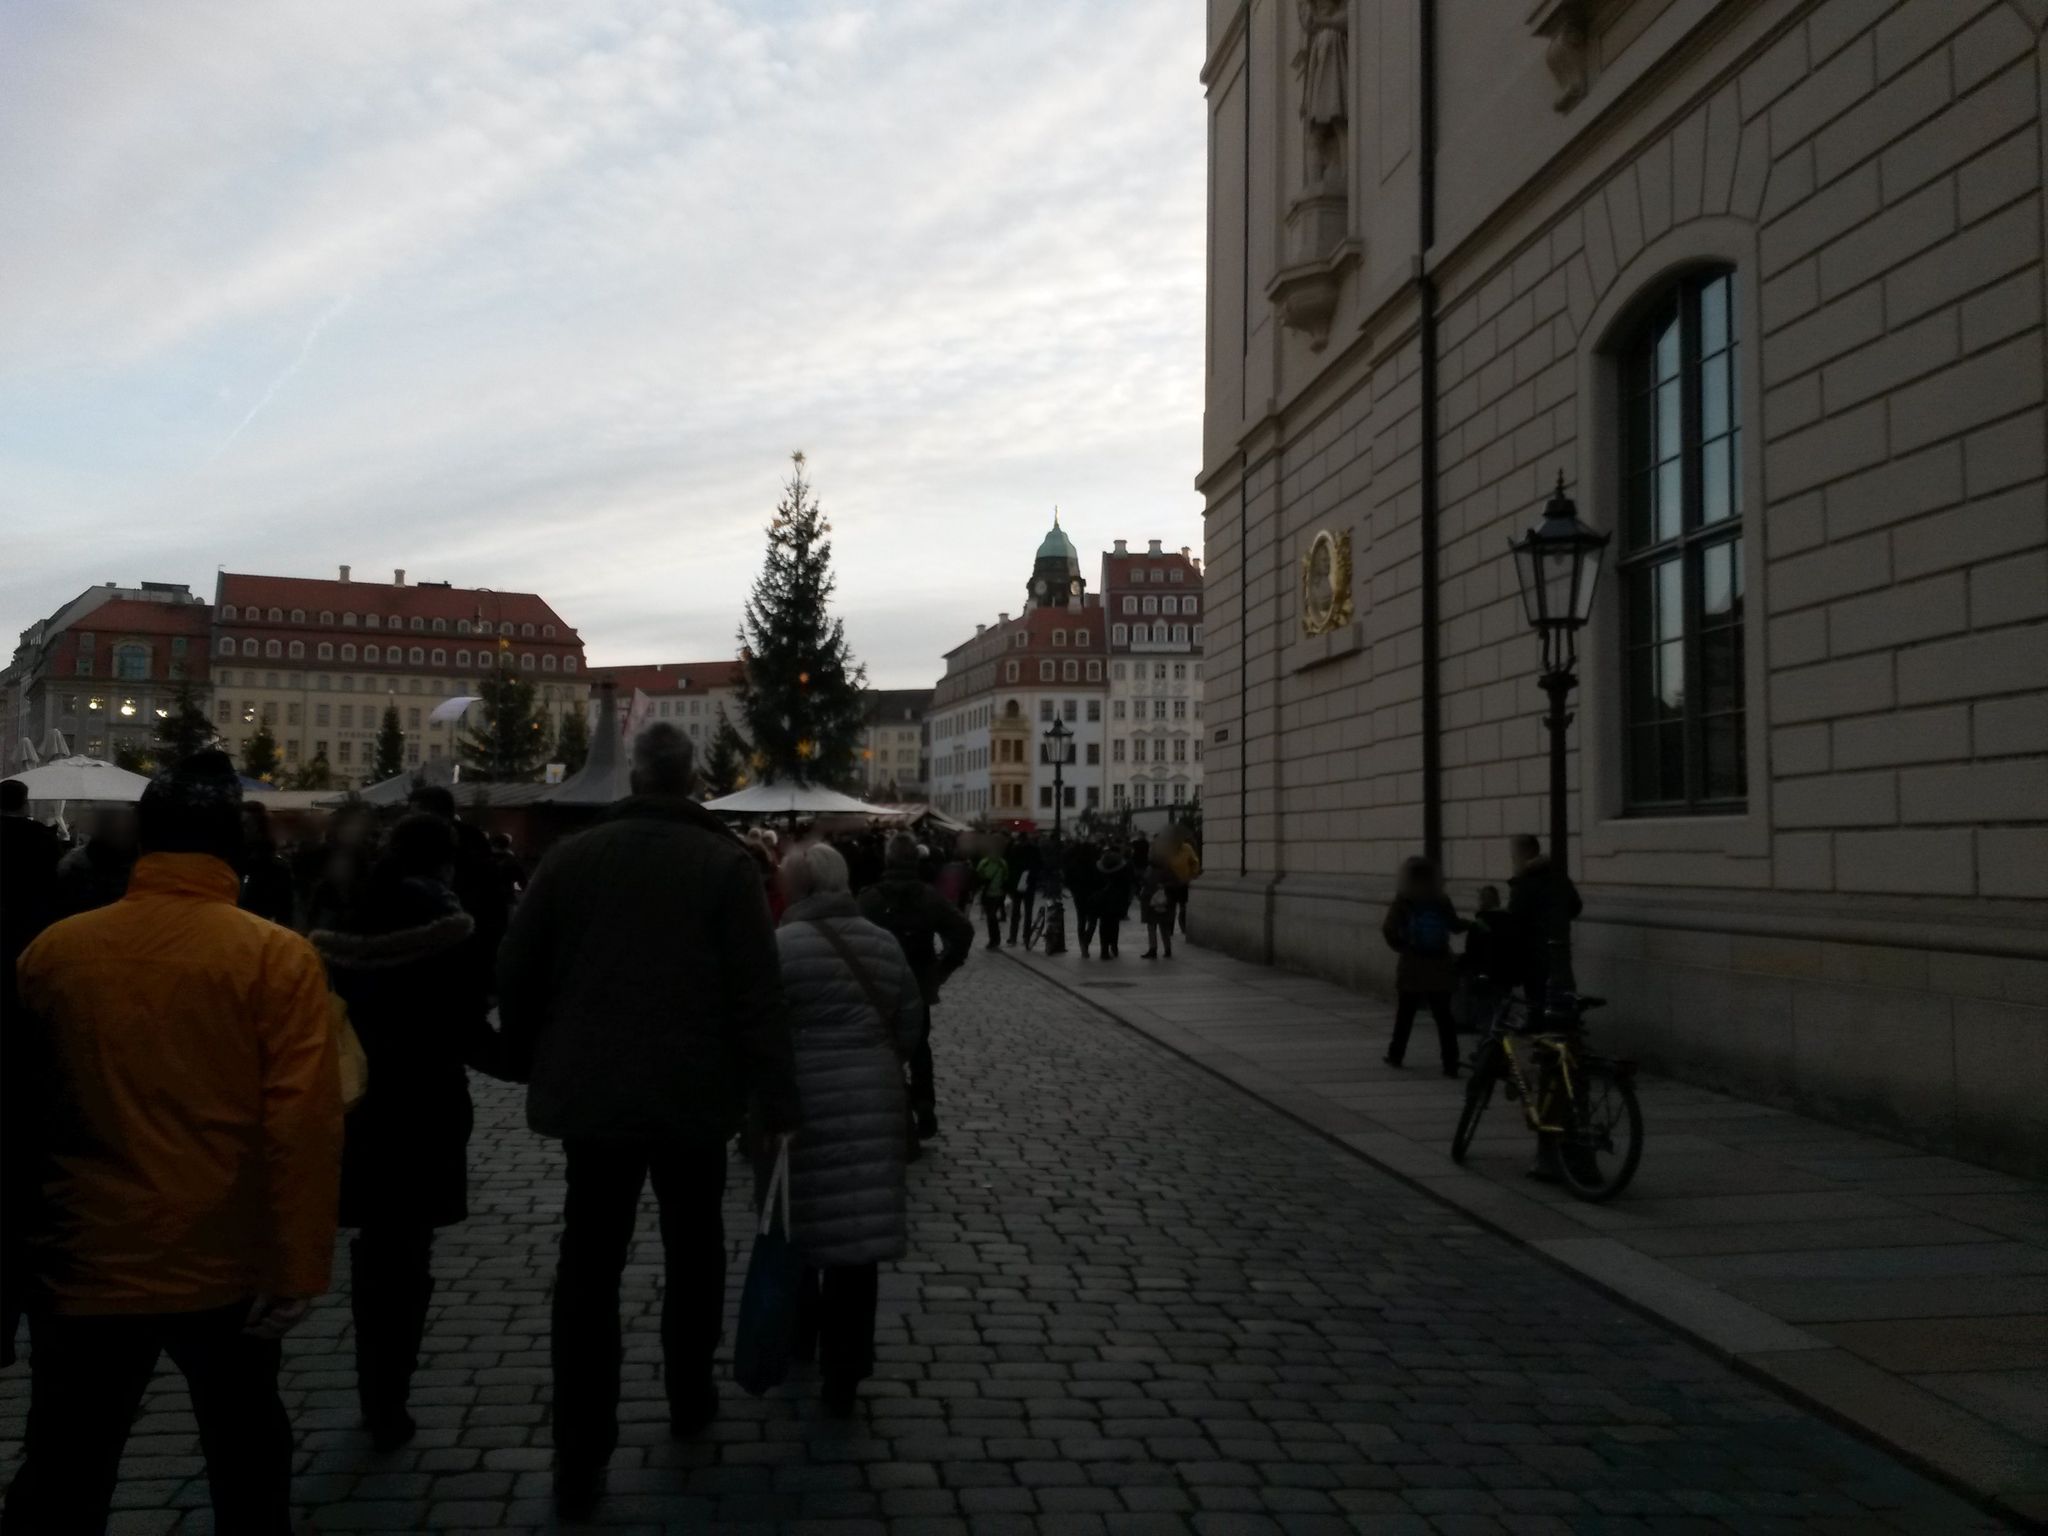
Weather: clear
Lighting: day
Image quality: good
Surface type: walking surface
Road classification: corridor, pedestrian
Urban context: urban centre
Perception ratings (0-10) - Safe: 4.15, Lively: 8.95, Beautiful: 6.13, Boring: 7.82, Depressing: 2.94, Wealthy: 8.39